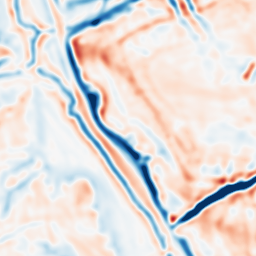
Category: multiscale
Decomposition family: dog
Decomposition parameters: sigma_low: 3
sigma_high: 5
Upsampling method: bicubic
Upsampling parameters: scale: 2
Upsampling scale: 2